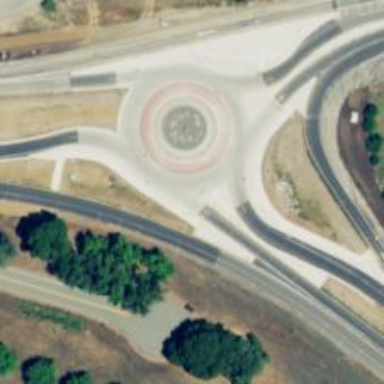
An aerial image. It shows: Roundabout on trunk highway.